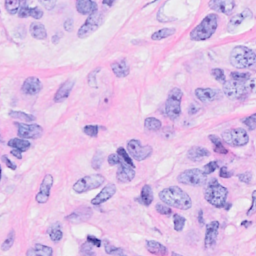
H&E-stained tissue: Breast